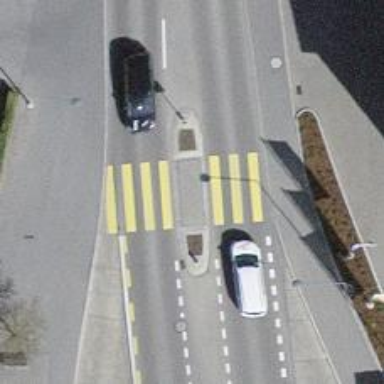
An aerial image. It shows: Uncontrolled zebra crossing with pedestrian island.